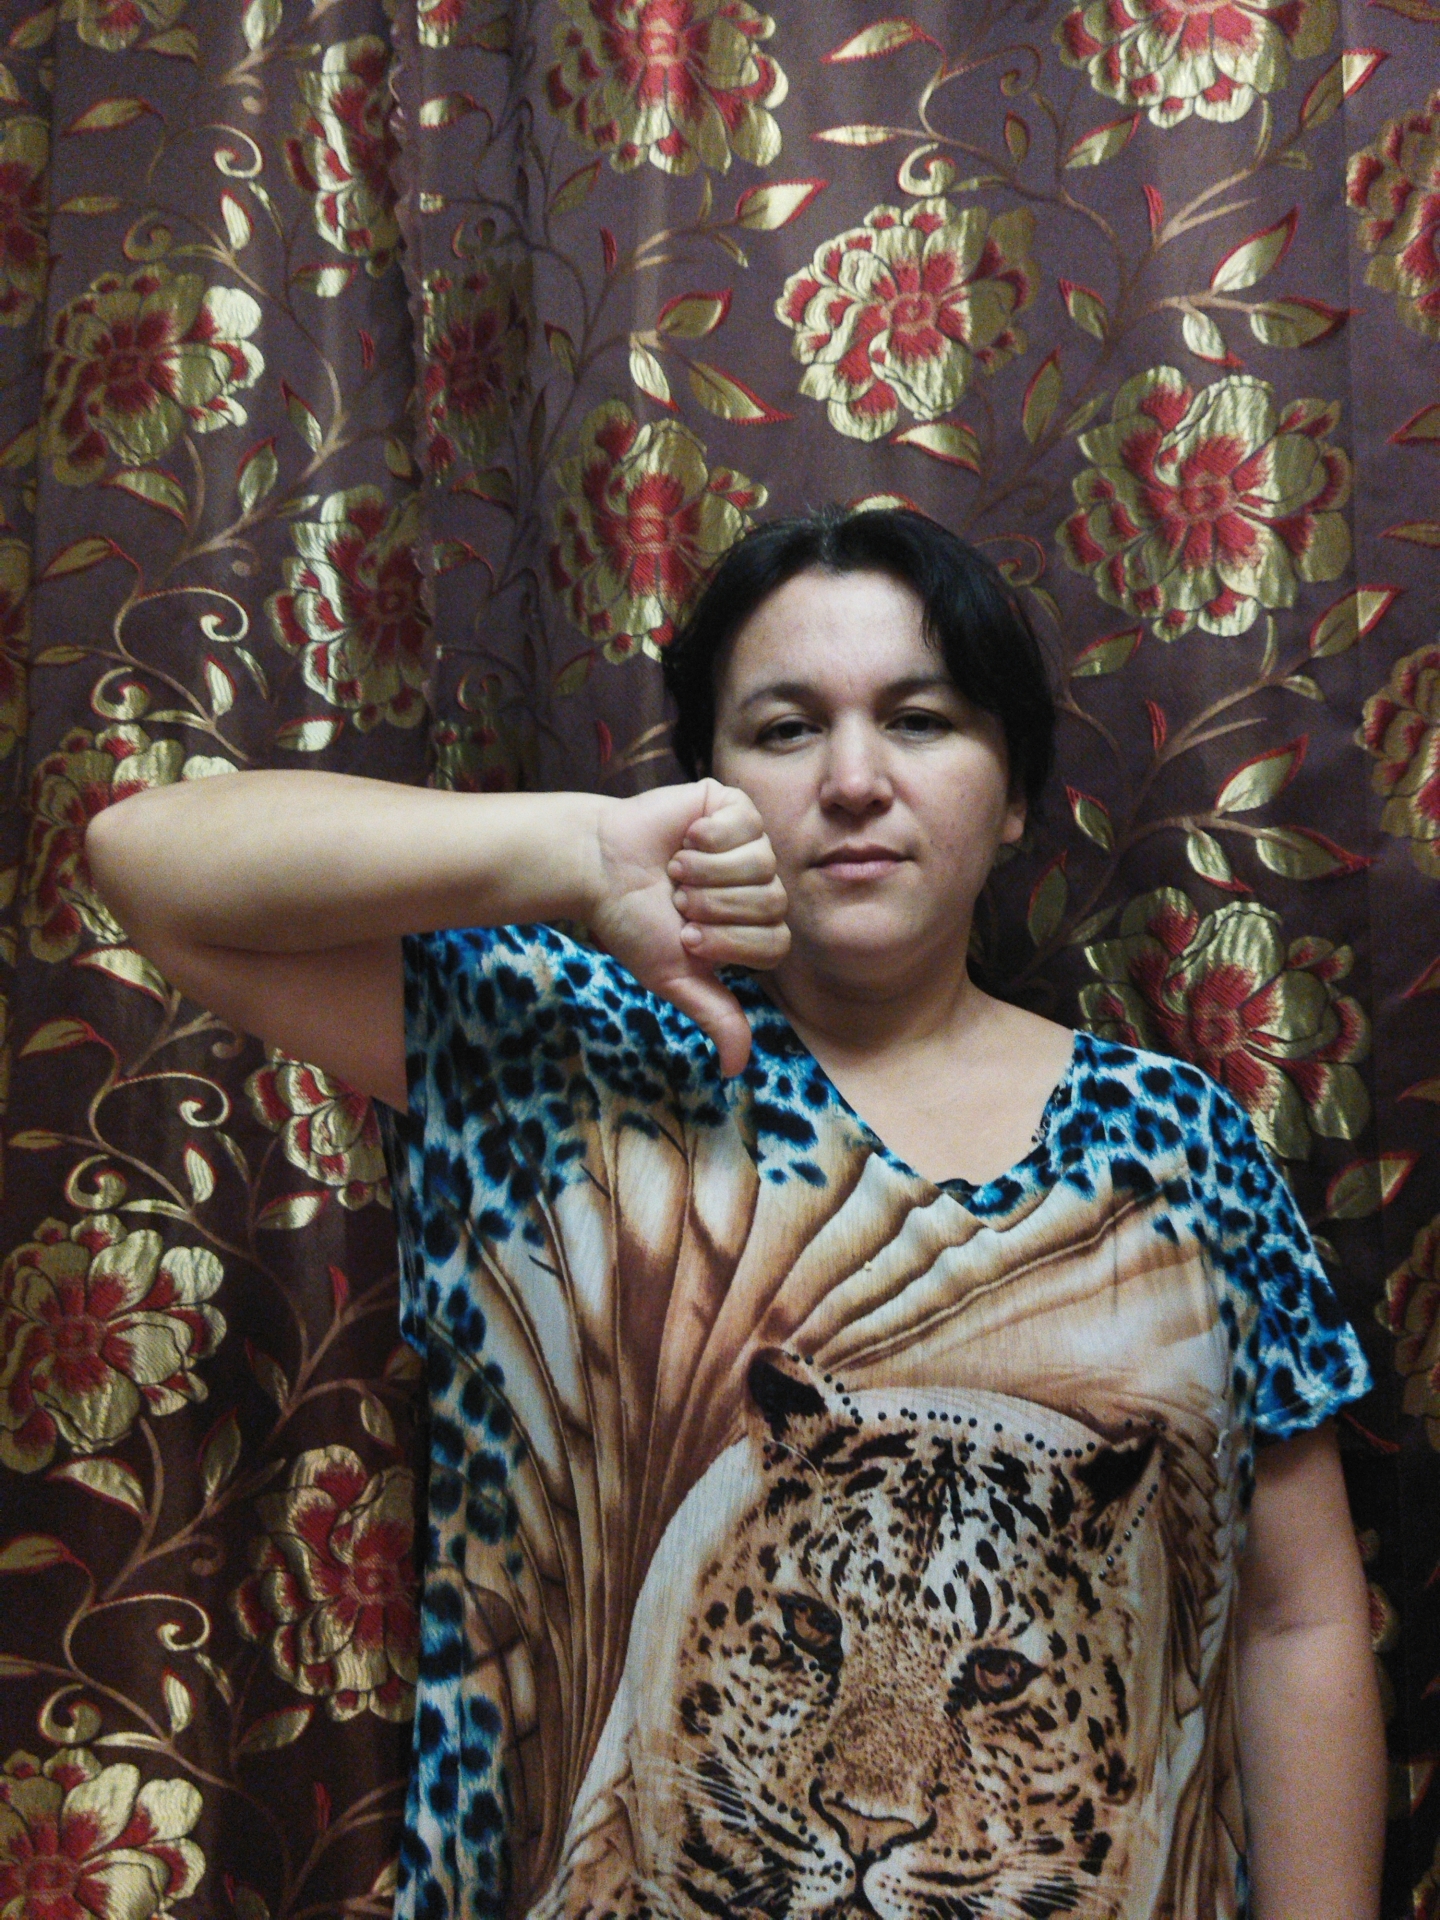
Label: clear